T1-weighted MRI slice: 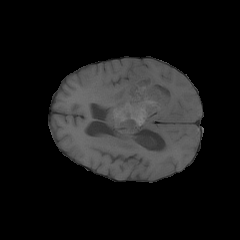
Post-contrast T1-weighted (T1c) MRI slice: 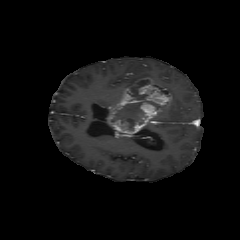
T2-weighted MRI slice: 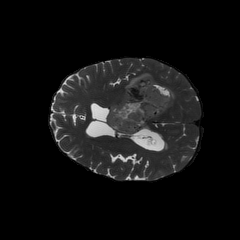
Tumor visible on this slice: yes